Aerial crown-view tile of a tropical tree (Barro Colorado Island, Panama), acquired 20250317:
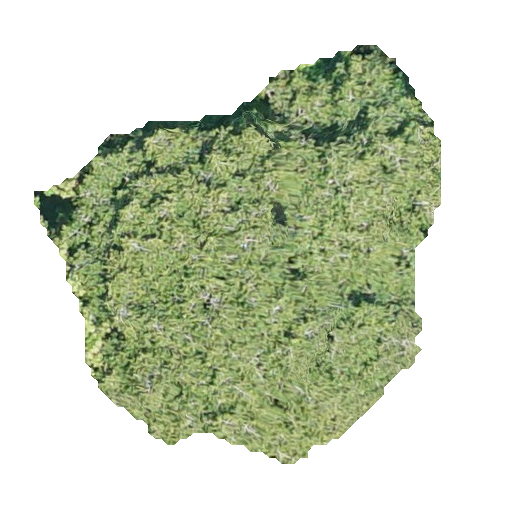
Species: Virola surinamensis
GBIF accepted scientific name: Virola surinamensis
Crown area: 170.433 m²